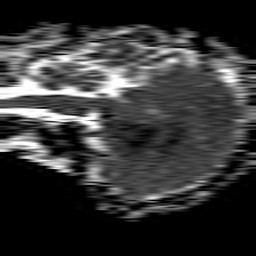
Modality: ADC
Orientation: sagittal
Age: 46
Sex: male
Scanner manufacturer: philips
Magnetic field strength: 1.5 T
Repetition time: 4.6 s
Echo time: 0.08631 s